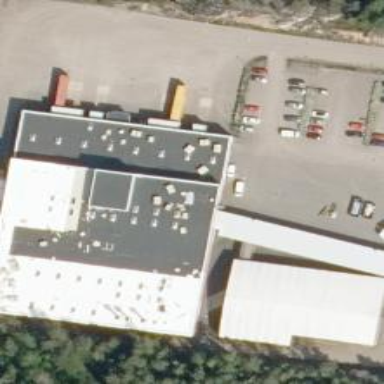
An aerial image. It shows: Industrial building.